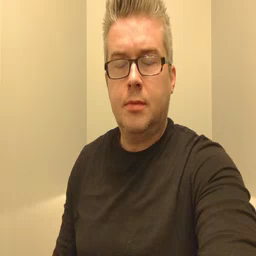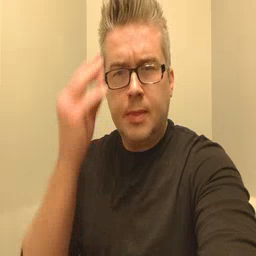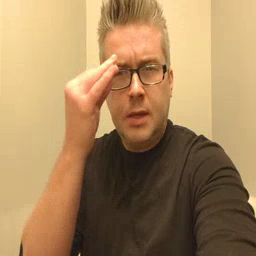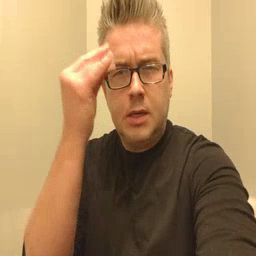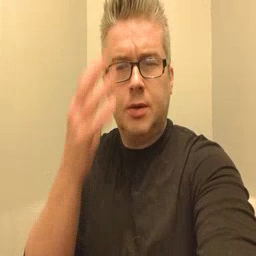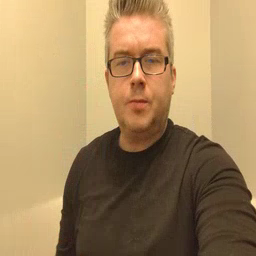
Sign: think